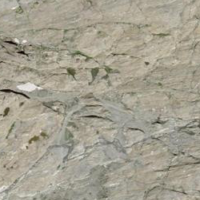
EUNIS habitat code: 48
Species observed at this site:
Saxifraga oppositifolia